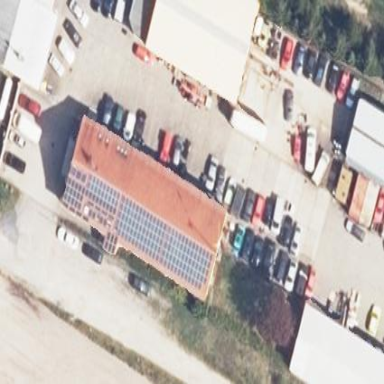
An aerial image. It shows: Residential building with car shop offering dealer and repair services.